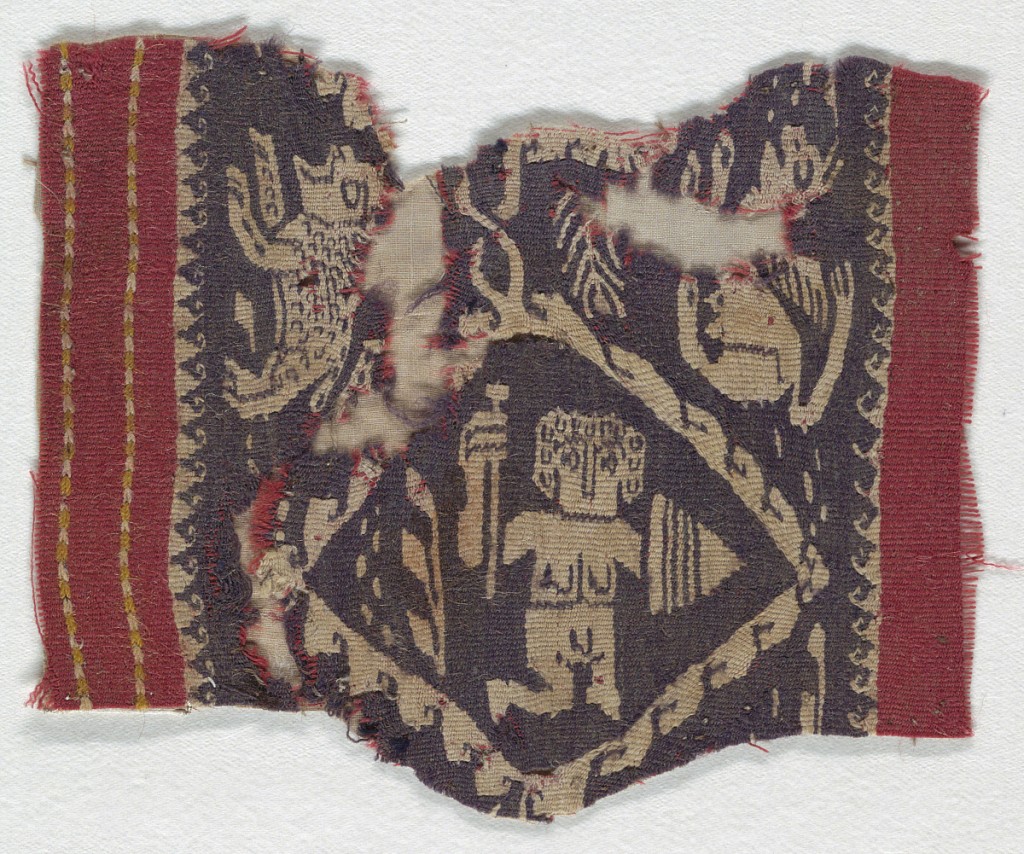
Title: Fragment
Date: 4th–5th century
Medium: wool Technique: slit tapestry weave
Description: Purple band with undyed figures between red areas on either side.